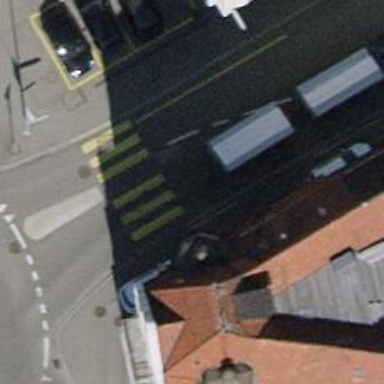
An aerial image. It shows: Kerb serving as barrier.